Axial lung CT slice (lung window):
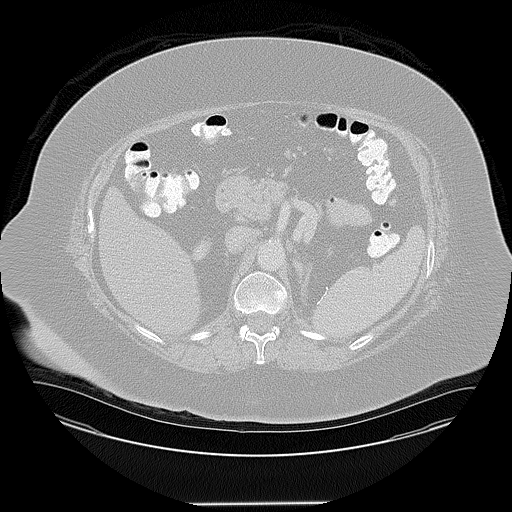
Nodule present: no